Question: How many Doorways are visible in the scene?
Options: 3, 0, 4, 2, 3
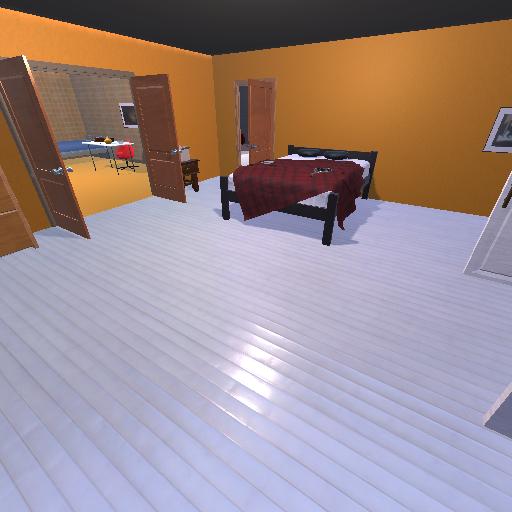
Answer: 3